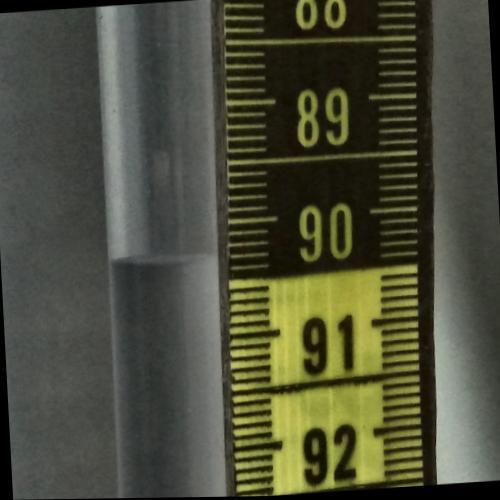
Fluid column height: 90.3 cm